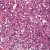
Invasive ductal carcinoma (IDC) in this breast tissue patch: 1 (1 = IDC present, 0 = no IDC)